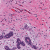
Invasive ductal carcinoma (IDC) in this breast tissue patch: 0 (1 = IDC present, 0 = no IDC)